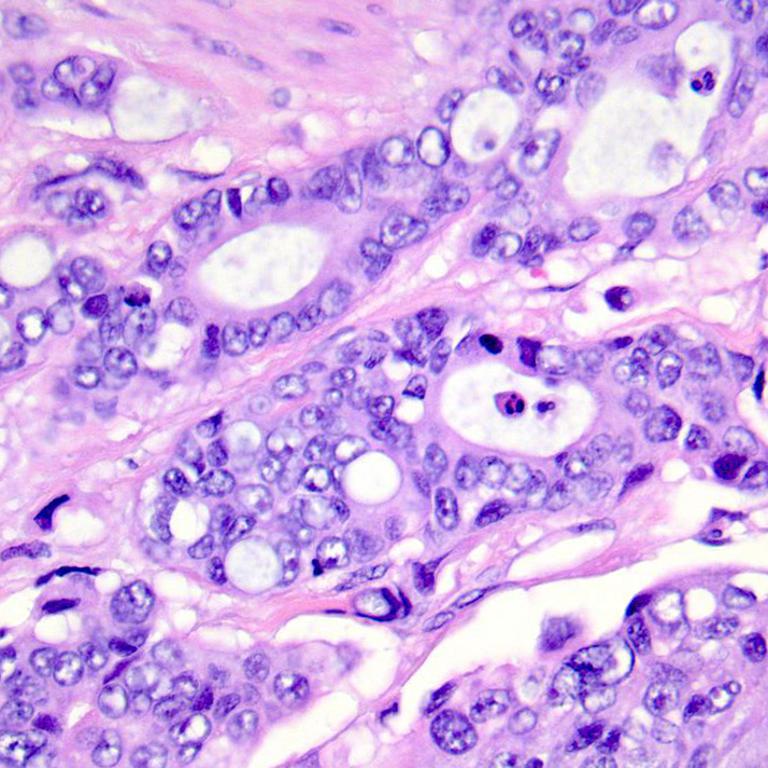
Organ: colon
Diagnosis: adenocarcinomas